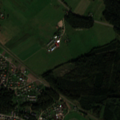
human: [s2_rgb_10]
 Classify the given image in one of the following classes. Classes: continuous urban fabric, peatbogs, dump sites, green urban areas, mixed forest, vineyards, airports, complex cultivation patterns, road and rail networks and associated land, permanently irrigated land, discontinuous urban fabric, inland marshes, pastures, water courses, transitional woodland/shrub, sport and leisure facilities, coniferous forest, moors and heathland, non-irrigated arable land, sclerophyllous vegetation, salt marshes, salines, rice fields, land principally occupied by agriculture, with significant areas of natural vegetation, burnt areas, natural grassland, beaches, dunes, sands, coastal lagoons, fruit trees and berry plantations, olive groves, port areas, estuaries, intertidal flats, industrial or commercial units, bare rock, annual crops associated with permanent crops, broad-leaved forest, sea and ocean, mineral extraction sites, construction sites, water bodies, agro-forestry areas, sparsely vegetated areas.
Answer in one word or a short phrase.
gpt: discontinuous urban fabric, sport and leisure facilities, complex cultivation patterns, coniferous forest, mixed forest, transitional woodland/shrub